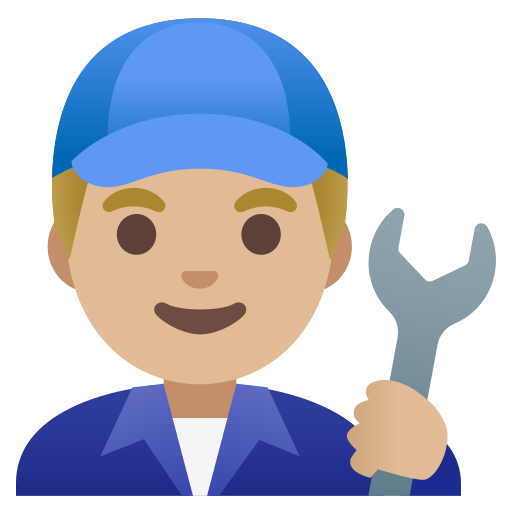
Emoji: 👨🏼‍🔧